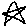
Label: star